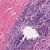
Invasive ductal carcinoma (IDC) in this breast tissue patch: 0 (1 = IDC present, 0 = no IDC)